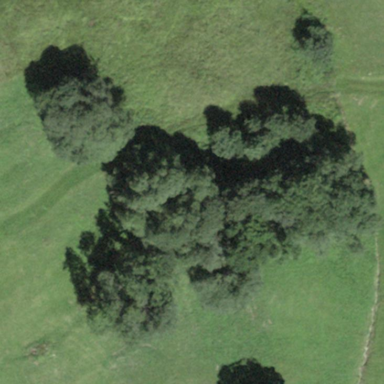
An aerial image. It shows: Serene woodland landscape.